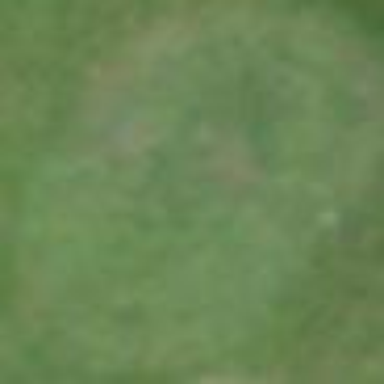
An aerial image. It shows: Golf tee.